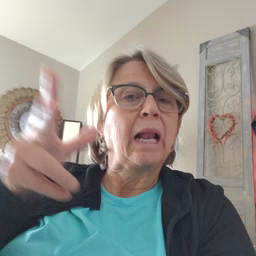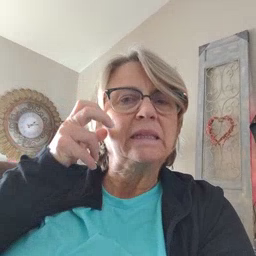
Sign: listen